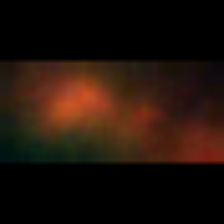
Taxon: Chaetoceros
Group: Diatoms